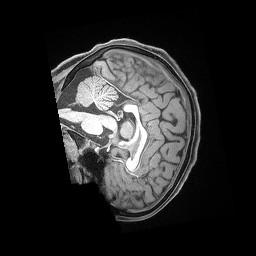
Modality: T1w
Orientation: sagittal
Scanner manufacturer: siemens
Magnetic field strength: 3 T
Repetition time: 2.53 s
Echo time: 0.00169 s